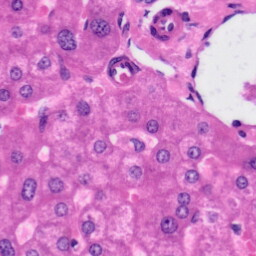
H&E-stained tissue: Liver